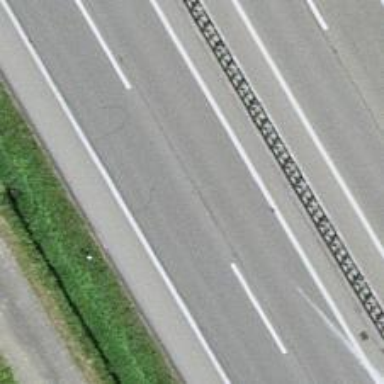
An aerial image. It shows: Asphalt motorway.